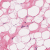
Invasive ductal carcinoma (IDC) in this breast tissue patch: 0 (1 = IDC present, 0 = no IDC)